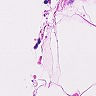
Metastatic tissue present: no